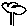
Label: tree